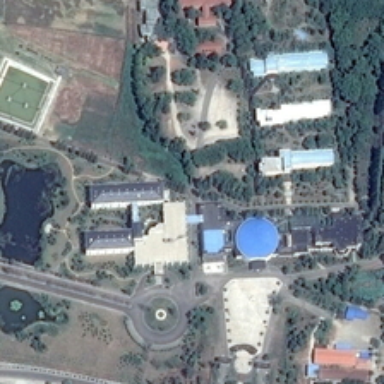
Some green plants and many farmlands are in two sides of a curved river .